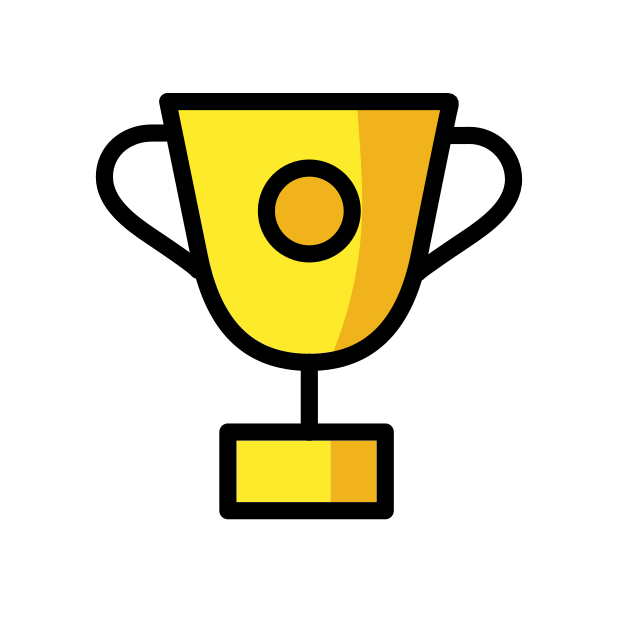
Emoji: 🏆
Name: trophy
Unicode: 0x1f3c6